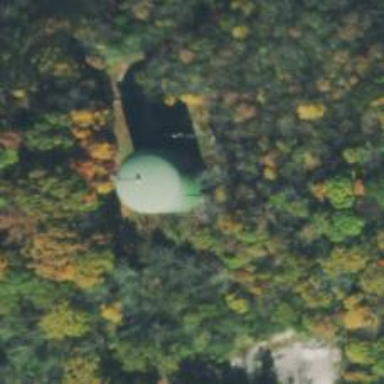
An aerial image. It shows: Water tower that is man-made.